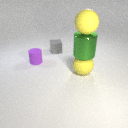
large yellow rubber sphere below large green metal cylinder